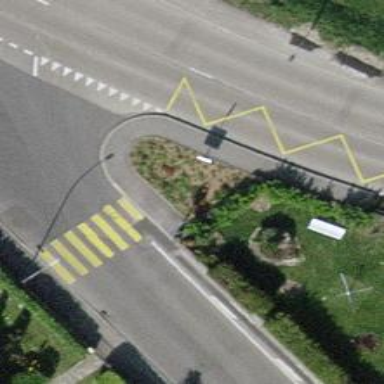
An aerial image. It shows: Kerb barrier.